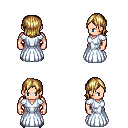
a pixel art fantasy rpg character, male body template, human, light skin, underdress, metal pants, blonde long bangs hairstyle, metal boots, four views (front, back, left, right), 2x2 character sprite sheet, small pixel art, hard edges, no anti-aliasing